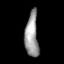
Tissue: prostate
Cell type: T cells
Senescence score: 0.6836
Nuclear area (px): 582
Mean DAPI intensity: 154.285